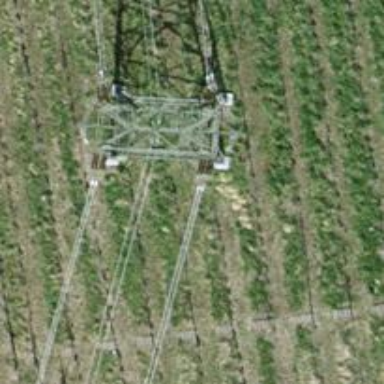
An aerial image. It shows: Lattice structure tower.